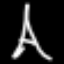
Label: The Eiffel Tower